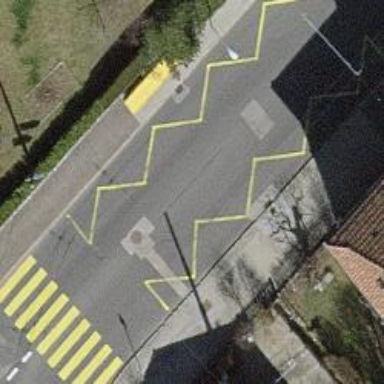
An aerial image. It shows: Public transport stop position.